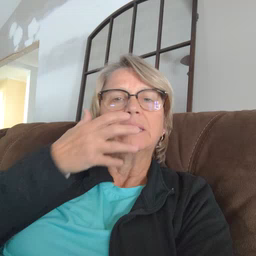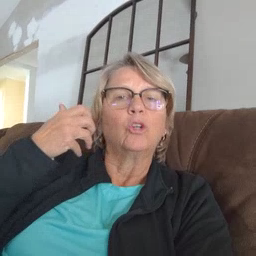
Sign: tiger